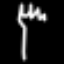
Label: fork